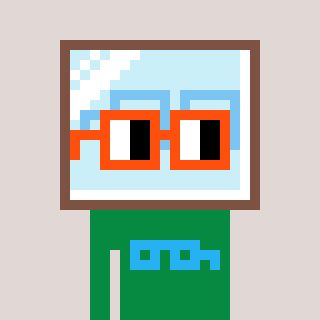
a pixel art character with square orange glasses, a mirror-shaped head and a green-colored body on a warm background